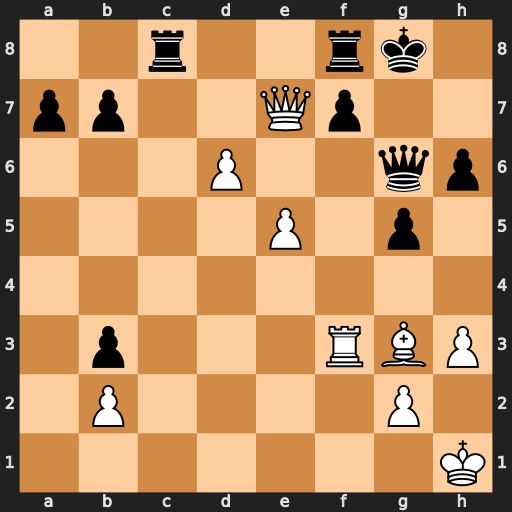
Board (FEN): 2r2rk1/pp2Qp2/3P2qp/4P1p1/8/1p3RBP/1P4P1/7K
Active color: w
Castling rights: -
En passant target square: -
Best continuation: d7 Rcd8 Rf6 Qd3 Rxh6